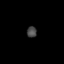
Tissue: lung
Cell type: T cells
Senescence score: 0.1911
Nuclear area (px): 106
Mean DAPI intensity: 70.179